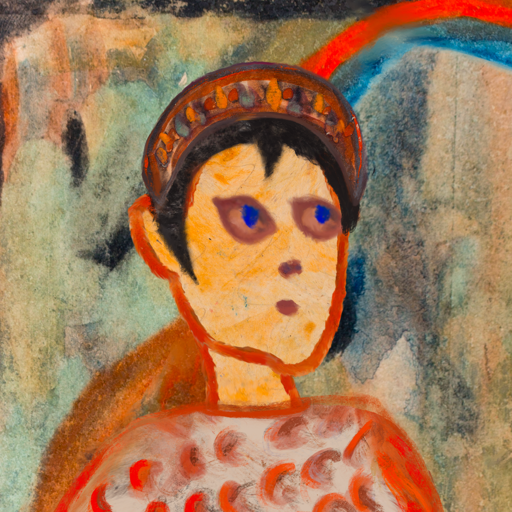
Background: Childish, Head And Neck Side: Experience, Face Side: Mother_And_Son_Mother, Bust: Rupkatha, Hair Side: Roy_Bahadur, Head Accessory: Hypocrite, Second Necklace: Blank, Necklace: Blank, Baby: Blank